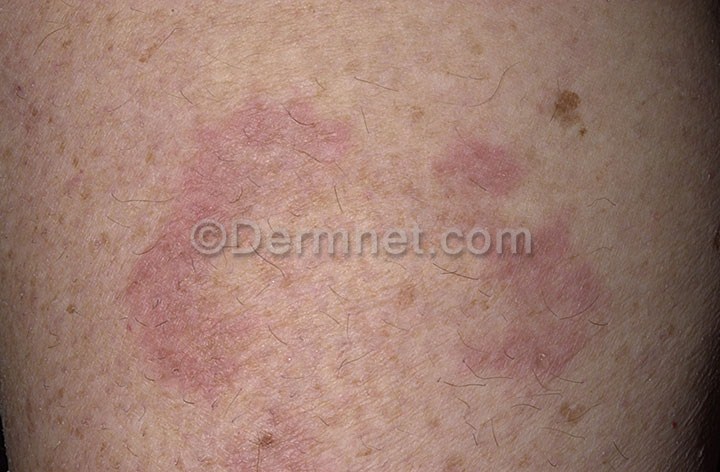
Disease: Systemic Disease